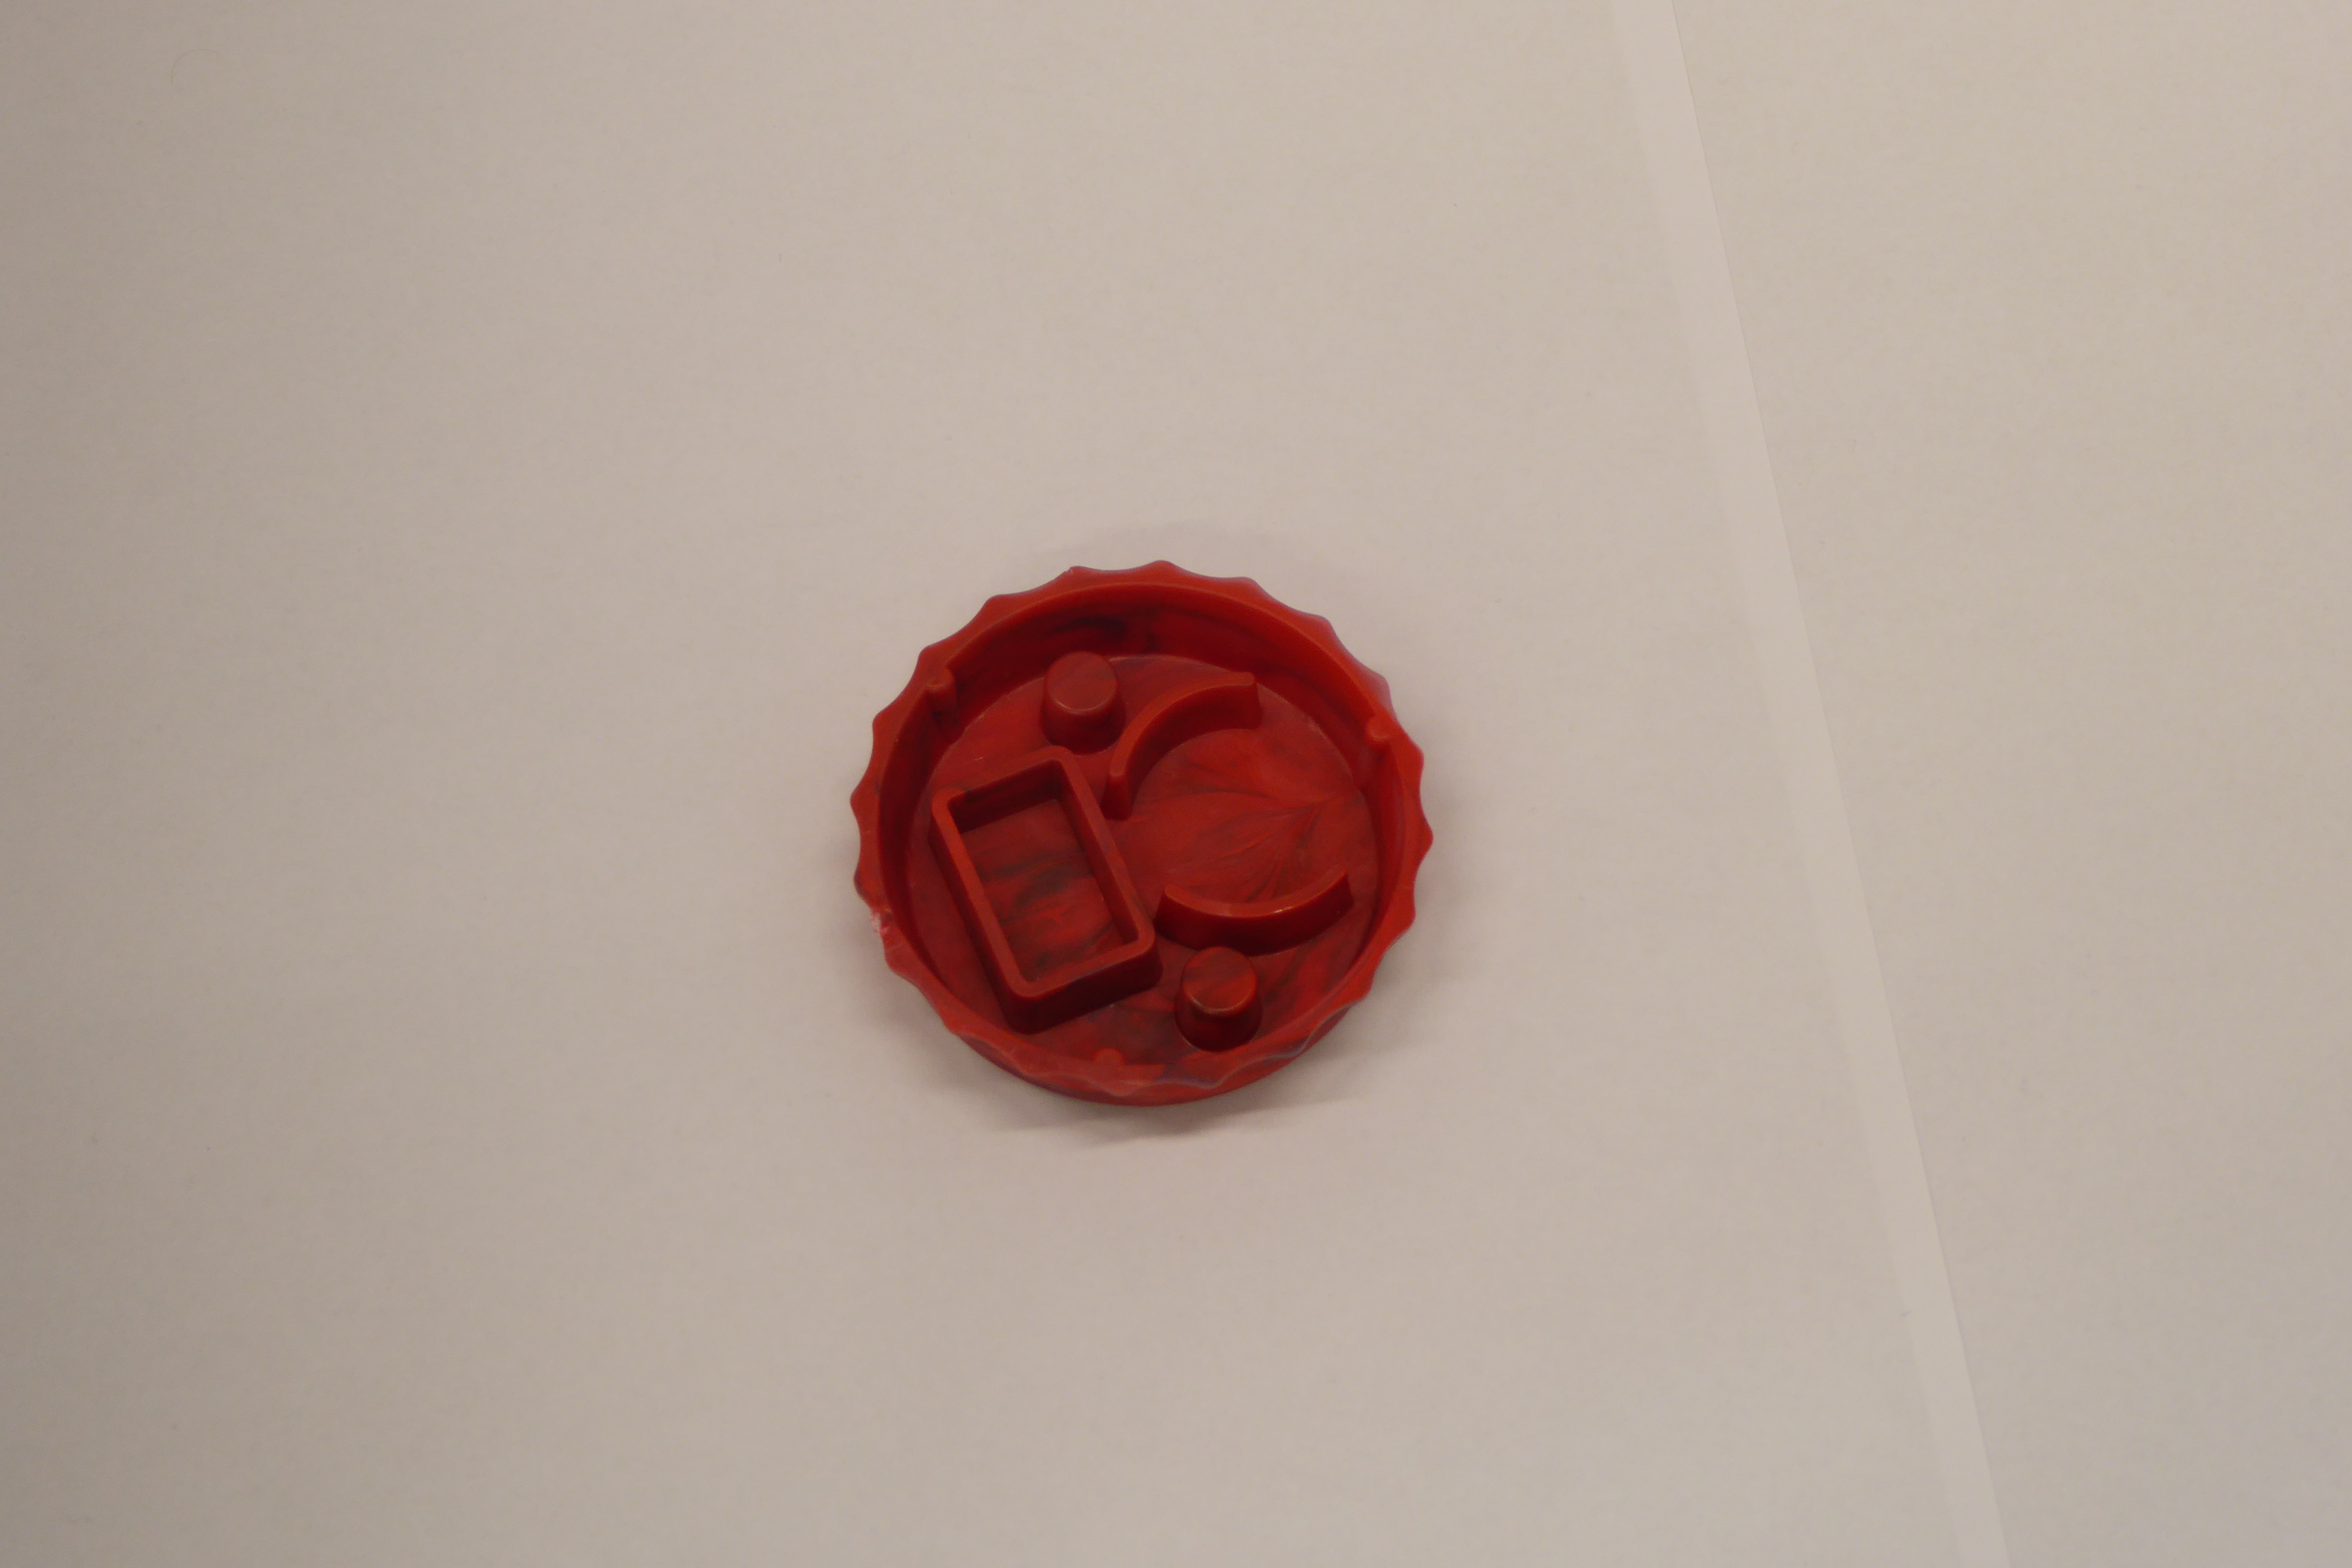
Label: Bottle Opener - Cover